Question: I installed CodeIgniter latest version and Modular extension HMVC <URL>.
It is showing annoying error in my server. If I refresh the same page for 100 times 5-10% of total refresh show this error.
'''
A Database Error Occurred
Unable to connect to your database server using the provided settings.
Filename: /Library/WebServer/Documents/modular/third_party/MX/Loader.php
Line Number: 96
'''

Code in Autoload Configuration file './autoload.php'.
'''
$autoload['packages'] = array(APPPATH.'third_party');
$autoload['libraries'] = array('database');
'''
Code in database configuration file './database.php'.
'''
$active_group = 'default';
$active_record = TRUE;
$db['default']['hostname'] = 'localhost';
$db['default']['username'] = '*****';
$db['default']['password'] = '*****';
$db['default']['database'] = '*****';
$db['default']['dbdriver'] = 'mysql';
$db['default']['dbprefix'] = '';
$db['default']['pconnect'] = TRUE;
$db['default']['db_debug'] = TRUE;
$db['default']['cache_on'] = FALSE;
$db['default']['cachedir'] = '';
$db['default']['char_set'] = 'utf8';
$db['default']['dbcollat'] = 'utf8_general_ci';
$db['default']['swap_pre'] = '';
$db['default']['autoinit'] = TRUE;
$db['default']['stricton'] = FALSE;
'''
Hope I am clear. Thanks in advanced.
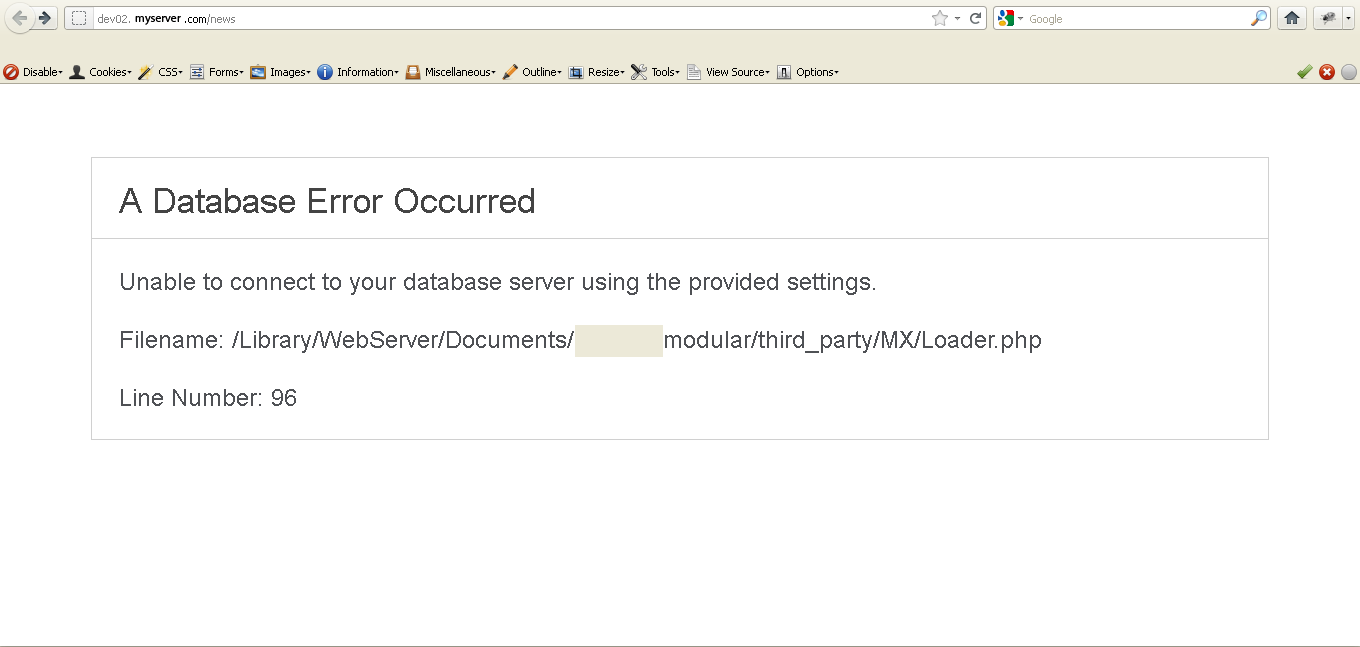
Answer: It was not HMVC issue, when I change the host it is working perfectly. There might be some database server issue or file permission issue with some hosting or your settings.
Phil, Author of HMVC explained here
<URL>